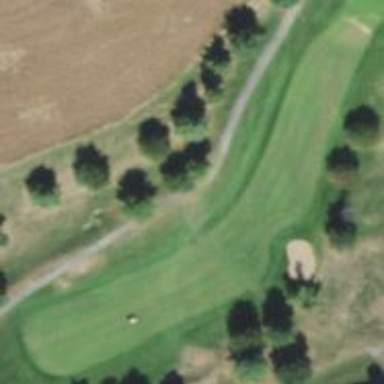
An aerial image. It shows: Grassy area designated for leisure activities. It is golf fairway utilized for the sport of golf.